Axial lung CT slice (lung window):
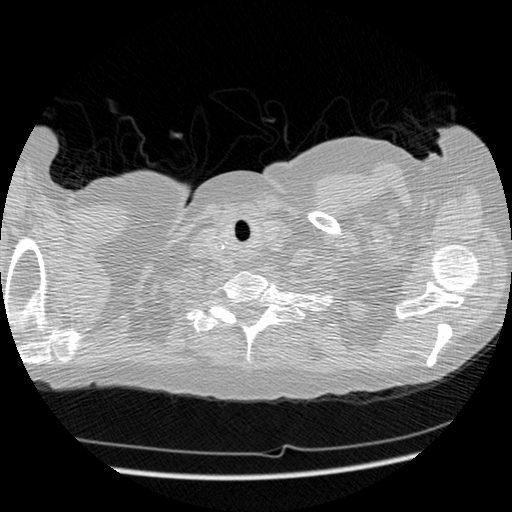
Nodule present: no